Question: i try to achieve the following Design with UIView's, it should be all done with Autolayout and no hard coded Frames:

I do it with an "for loop" like this:
'''
CGFloat y_coordinate = 0;
for(int i = 0;i < 3;i++)
{
UIView * testView = [UIView new];
testView.frame = CGRectMake(testView.frame.origin.x, y_coordinate, testView.frame.size.width, testView.frame.size.height);
testView.translatesAutoresizingMaskIntoConstraints = NO;
NSDictionary *viewsDictionary = @{@"testView":testView};
testView.backgroundColor = [UIColor redColor];
[self.view addSubview:testView];
//View should have the same Width and Height and a little Padding between them!
[self.view addConstraint:[NSLayoutConstraint constraintWithItem:testView
attribute:NSLayoutAttributeWidth
relatedBy:NSLayoutRelationEqual
toItem:self.view
attribute:NSLayoutAttributeWidth
multiplier:0.5
constant:-4]];
[self.view addConstraint:[NSLayoutConstraint constraintWithItem:testView
attribute:NSLayoutAttributeWidth
relatedBy:NSLayoutRelationEqual
toItem:testView
attribute:NSLayoutAttributeHeight
multiplier:1
constant:-4]];
if(i % 2) {
//odd
[self.view addConstraints:[NSLayoutConstraint constraintsWithVisualFormat:@"H:[testView]-0-|"
options:0
metrics:nil
views:viewsDictionary]];
//Here i need the Height of the View and not hard coded like here...but how?
y_coordinate += 200;
} else {
//even
[self.view addConstraints:[NSLayoutConstraint constraintsWithVisualFormat:@"H:|-0-[testView]"
options:0
metrics:nil
views:viewsDictionary]];
}
}
'''
My Problem is that i don't know how to place the Views correctly under each other with Autolayout?
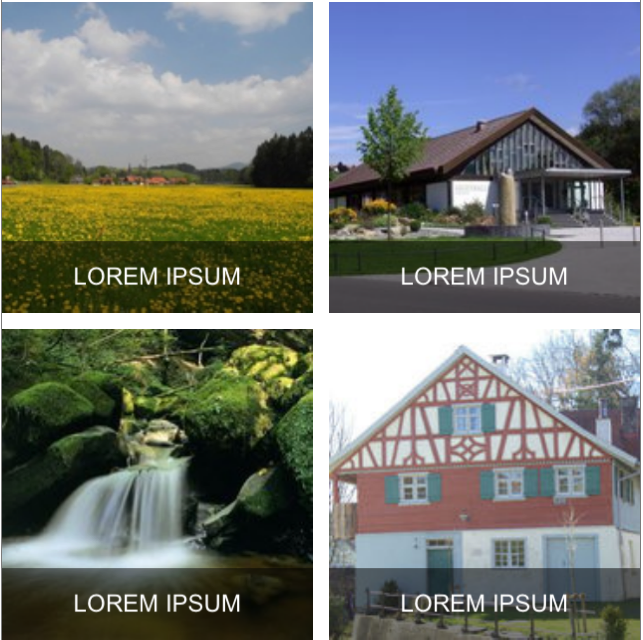
Answer: that's quite simple, create your constraint like this
'''
[NSLayoutConstraint constraintsWithVisualFormat:[NSString stringWithFormat:@"V:|-(%.0f)-[testView]", y_coordinate]
options:0
metrics:nil
views:NSDictionaryOfVariableBindings( testView )]];
'''